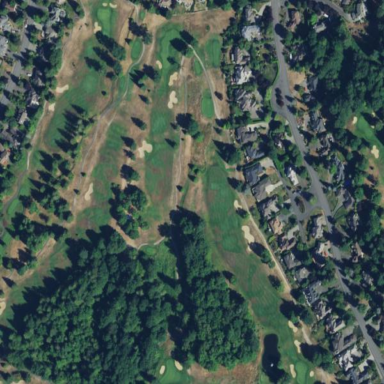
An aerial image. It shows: Golf course.